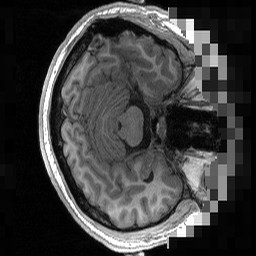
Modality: T1w
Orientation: axial
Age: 25
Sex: male
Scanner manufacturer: siemens
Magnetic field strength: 3 T
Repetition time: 2.53 s